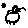
Label: bird